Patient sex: M
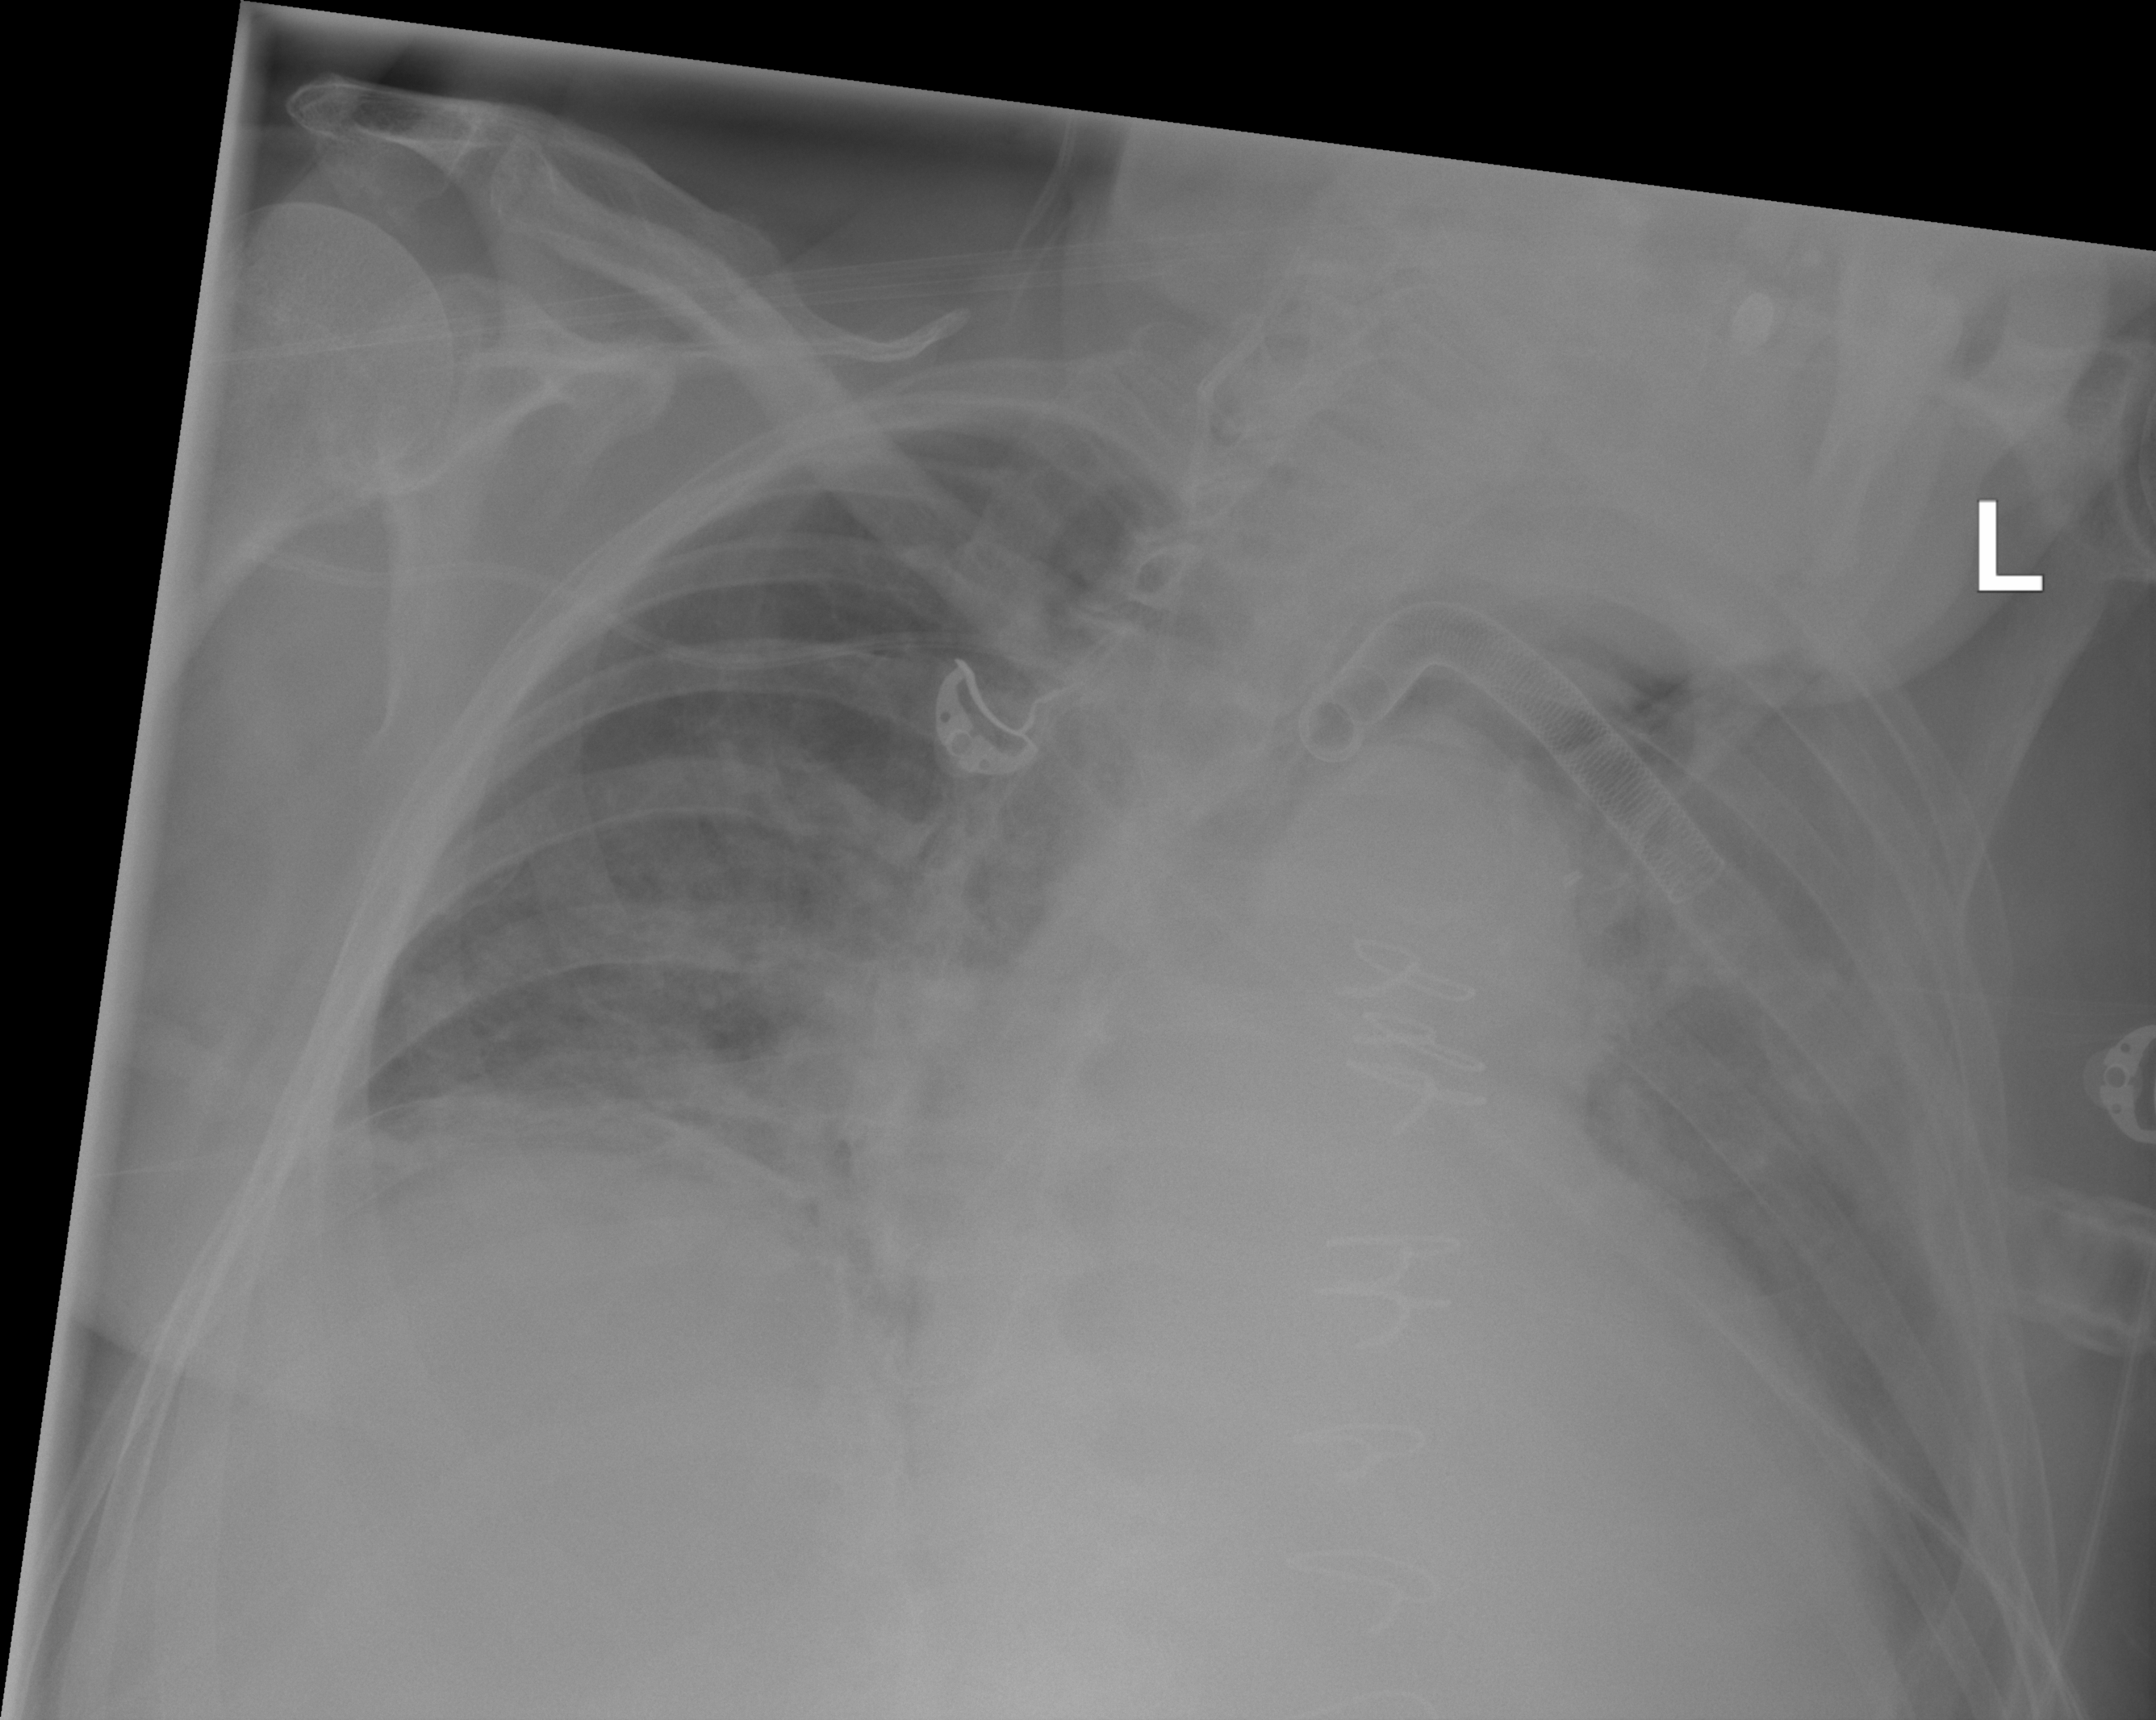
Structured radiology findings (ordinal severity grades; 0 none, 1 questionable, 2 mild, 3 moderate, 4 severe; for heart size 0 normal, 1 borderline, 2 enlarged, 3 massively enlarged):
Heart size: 2
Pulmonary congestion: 2
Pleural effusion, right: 2
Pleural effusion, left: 3
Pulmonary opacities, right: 2
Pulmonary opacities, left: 2
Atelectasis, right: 2
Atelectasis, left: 2